已知椭圆$\frac{x^2}{a^2} + \frac{y^2}{b^2} = 1(a > b > 0)$的离心率为$e = \frac{2}{3}$，椭圆$G$上的点$N$到两焦点的距离之和为12，点$A$、$B$分别是椭圆$G$长轴的左、右端点，点$F$是椭圆的右焦点，点$P$在椭圆上，且位于$x$轴的上方，$PA \perp PF$。

(1)求椭圆$G$的方程；

(2)求点$P$的坐标；

(3)设$M$是椭圆长轴$AB$上的一点，$M$到直线$AP$的距离等于$|MB|$，求椭圆上的点到点$M$的距离$d$的最小值。
【解答】
【答案】(1)$\frac{x^2}{36} + \frac{y^2}{20} = 1$

(2)$\left( \frac{3}{2}, \frac{5\sqrt{3}}{2} \right)$

(3)$\sqrt{15}$

\vspace{0.3em}
【分析】(1) 由椭圆上点到两焦点距离和求出$a$，结合$c$算出$b$，得到椭圆方程。

(2) 先确定$A$、$F$坐标，设$P$点坐标，根据向量垂直和椭圆方程联立求解，结合$y>0$确定$P$坐标。

(3) 由$A$、$P$坐标得直线$AP$方程，设$M$坐标，根据点到直线距离公式和已知条件求出$M$坐标。设椭圆上点坐标，建立到$M$的距离公式，结合椭圆范围求出距离最小值。

\vspace{0.3em}
【详解】(1) $\because$ 椭圆$G$上的点$M$到两焦点的距离之和为12，

$\therefore 2a = 12, a = 6$，$\therefore b = \sqrt{a^2 - c^2} = \sqrt{36 - 16} = 2\sqrt{5}$，

$\therefore$ 椭圆$G$的方程为$\frac{x^2}{36} + \frac{y^2}{20} = 1$。

(2) 由(1)可得点$A(-6,0)$，$B(6,0)$，$F(4,0)$。

设点$P(x,y)$，则$\overrightarrow{AP} = (x + 6, y)$，$\overrightarrow{FP} = (x - 4, y)$，

由已知可得
\[
\begin{cases}
\displaystyle \frac{x^2}{36} + \frac{y^2}{20} = 1 \\
(x + 6)(x - 4) + y^2 = 0
\end{cases}
,
\]

则$2x^2 + 9x - 18 = 0$，$x = \frac{3}{2}$或$x = -6$。由于$y > 0$，只能$x = \frac{3}{2}$，于是$y = \frac{5\sqrt{3}}{2}$，

$\therefore$ 点$P$的坐标是$\left( \frac{3}{2}, \frac{5\sqrt{3}}{2} \right)$。

(3) 直线$AP$的方程是$\frac{y}{\frac{5\sqrt{3}}{2}} = \frac{x + 6}{\frac{3}{2} + 6}$，即$x - \sqrt{3}y + 6 = 0$。

设点$M$的坐标为$(m,0)$，

则$M$到直线$AP$的距离是$\frac{|m + 6|}{2}$。

$\therefore \frac{|m + 6|}{2} = |m - 6|$，又$-6 \leq m \leq 6$，解得$m = 2$。

$\therefore M$点的坐标为$(2,0)$。

设椭圆上的点$(x,y)$到点$M$的距离为$d$，

则$d = \sqrt{(x - 2)^2 + y^2} = \sqrt{(x - 2)^2 + 20 - \frac{5}{9}x^2}$。

$\therefore d^2 = (x - 2)^2 + y^2 = x^2 - 4x + 4 + 20 - \frac{5}{9}x^2 = \frac{4}{9}\left( x - \frac{9}{2} \right)^2 + 15$，

$\because -6 \leq x \leq 6$，

$\therefore$ 当$x = \frac{9}{2}$时，$d$取得最小值$\sqrt{15}$。

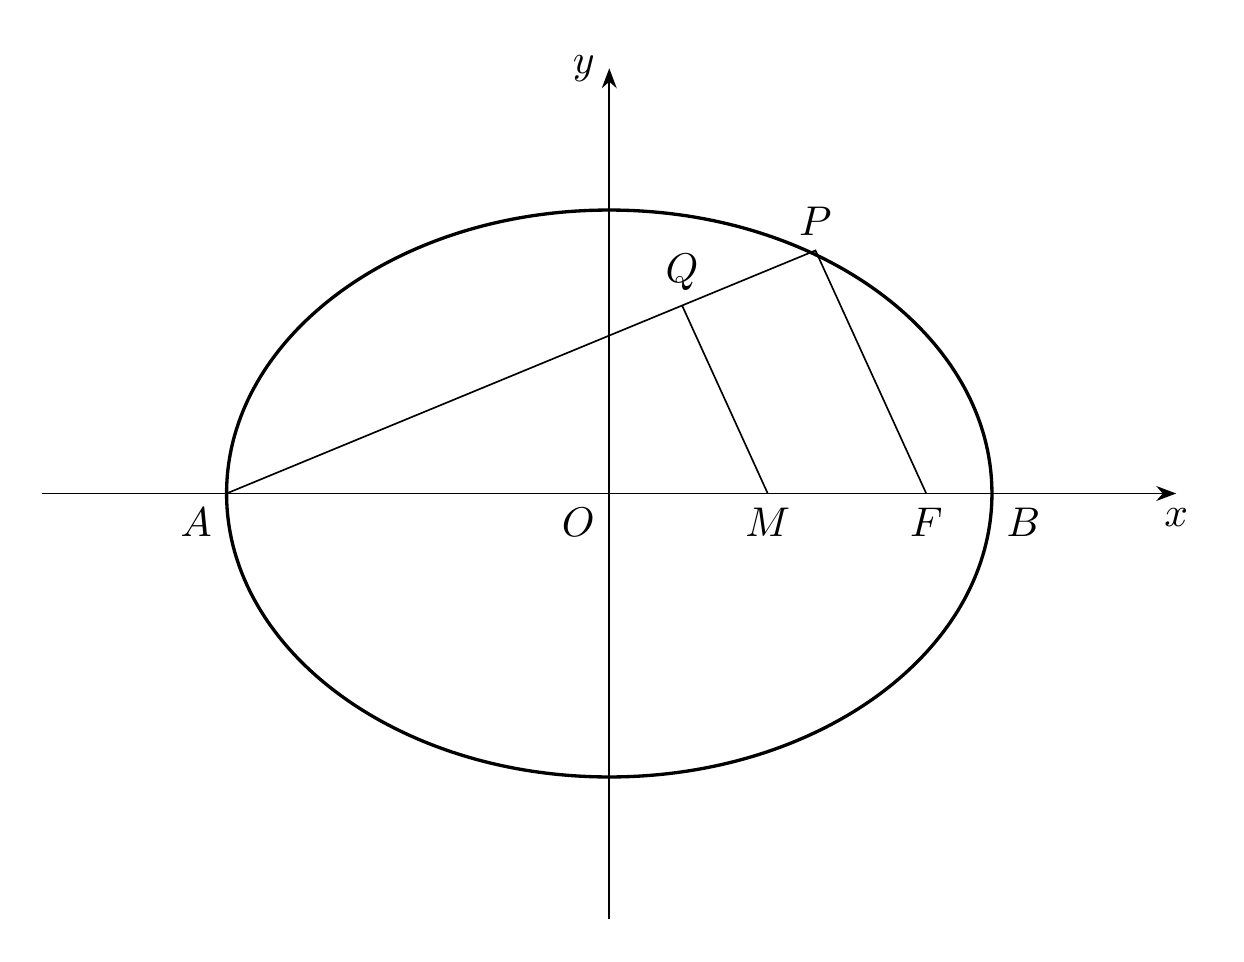